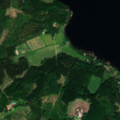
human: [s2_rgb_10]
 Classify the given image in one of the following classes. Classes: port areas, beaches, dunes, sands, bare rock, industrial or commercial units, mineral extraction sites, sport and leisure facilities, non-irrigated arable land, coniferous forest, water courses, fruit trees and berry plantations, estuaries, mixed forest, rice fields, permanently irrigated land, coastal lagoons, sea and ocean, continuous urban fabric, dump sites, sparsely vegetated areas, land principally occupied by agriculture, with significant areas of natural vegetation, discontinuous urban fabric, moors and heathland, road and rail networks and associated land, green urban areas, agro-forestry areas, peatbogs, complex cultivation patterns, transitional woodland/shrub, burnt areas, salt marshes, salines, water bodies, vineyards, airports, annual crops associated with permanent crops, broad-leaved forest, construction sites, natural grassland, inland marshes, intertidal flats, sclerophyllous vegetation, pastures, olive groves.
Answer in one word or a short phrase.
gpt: broad-leaved forest, mixed forest, transitional woodland/shrub, water bodies